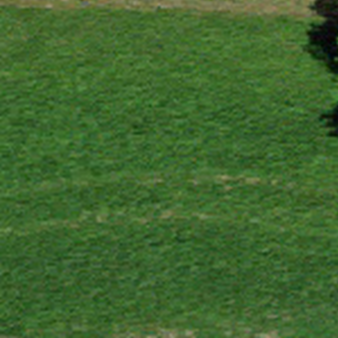
Label: other